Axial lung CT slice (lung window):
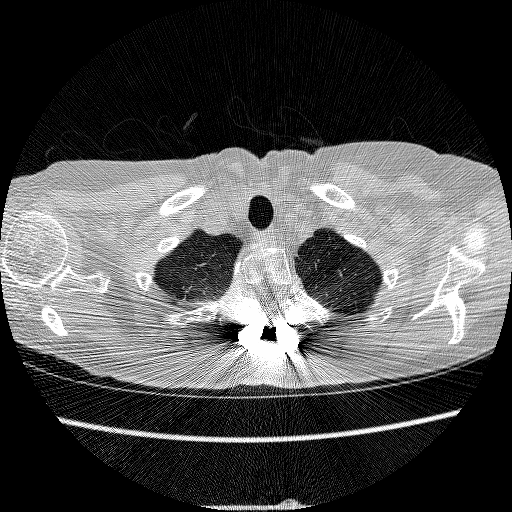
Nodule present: no